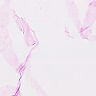
Metastatic tissue present: no